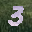
Label: 3